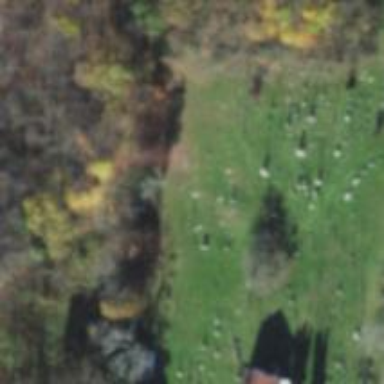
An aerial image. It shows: Cemetery.